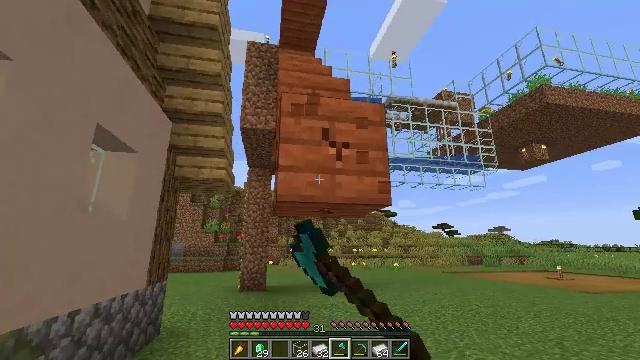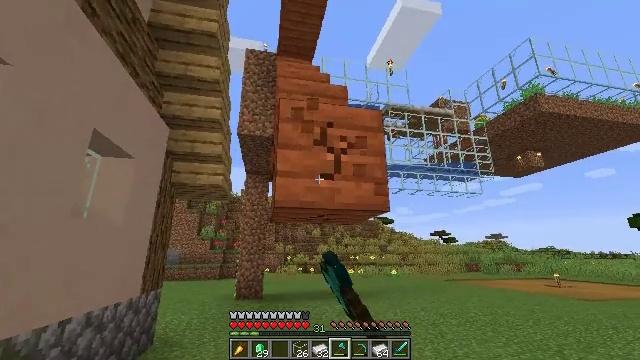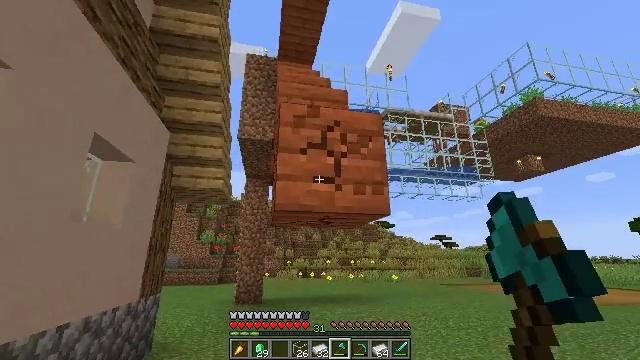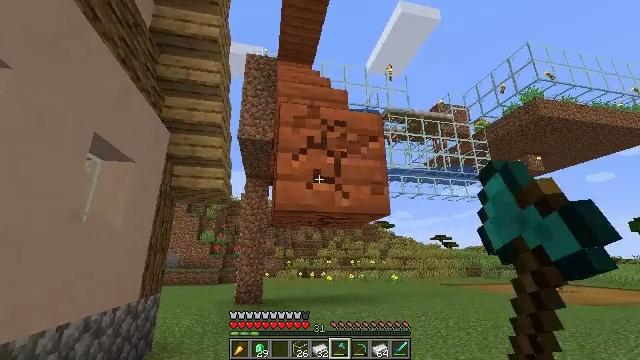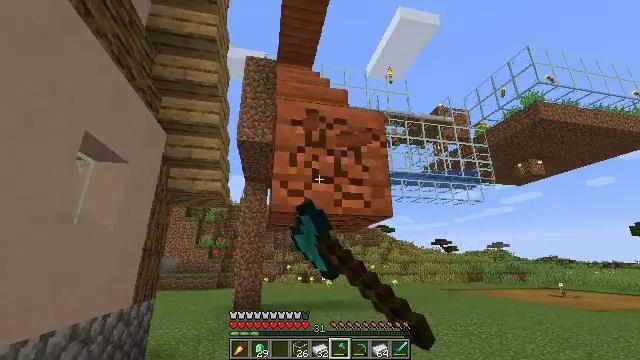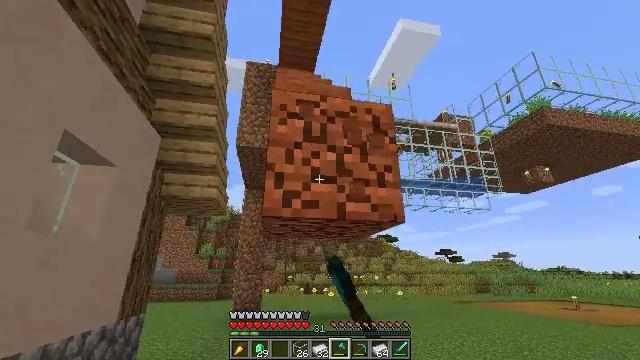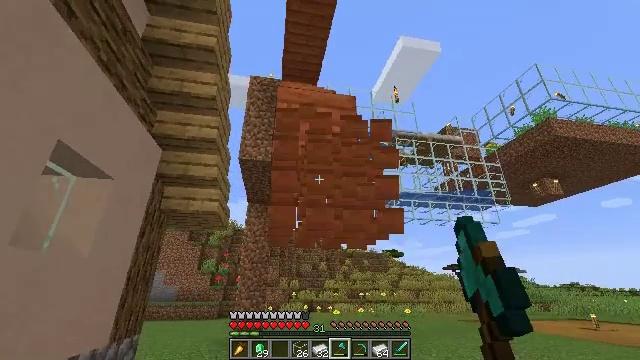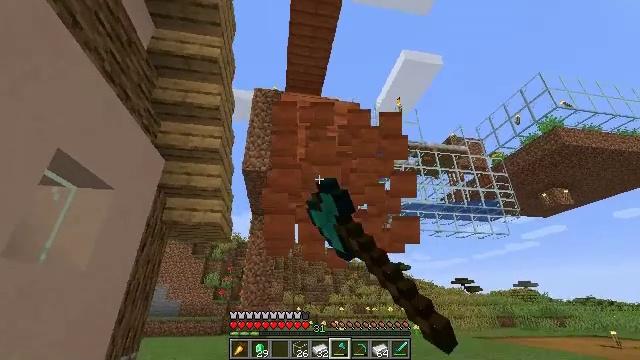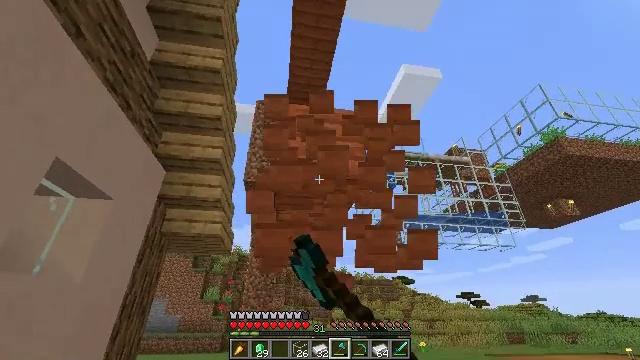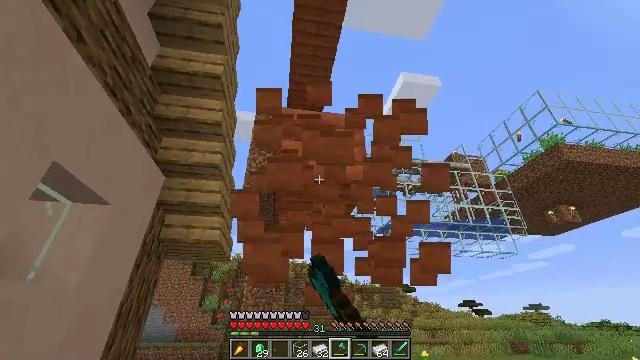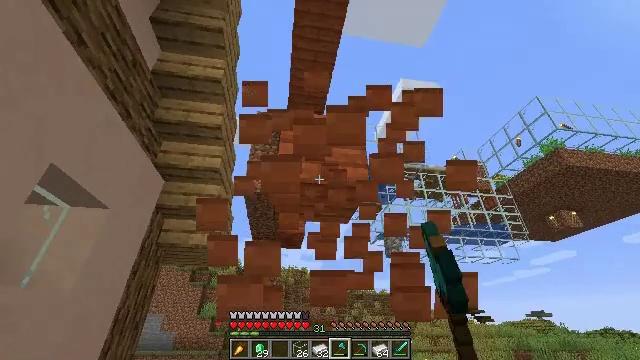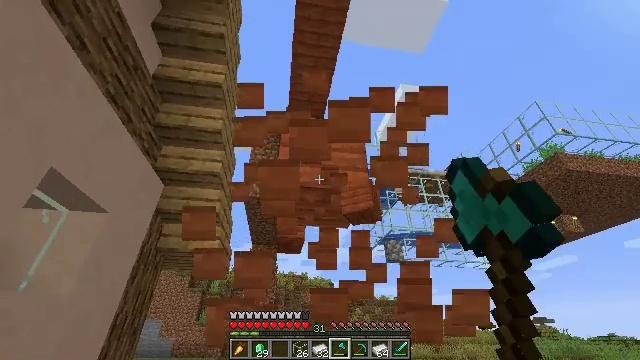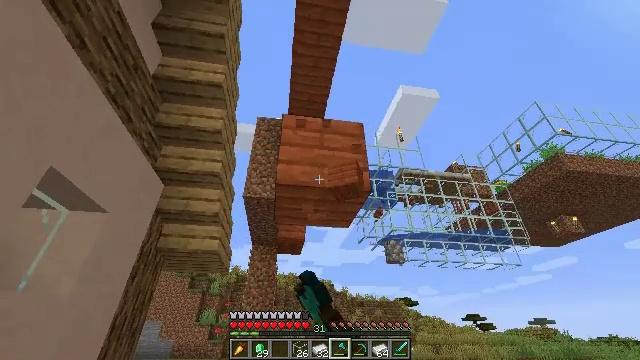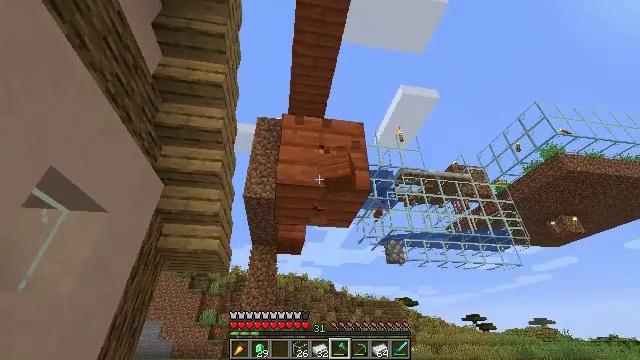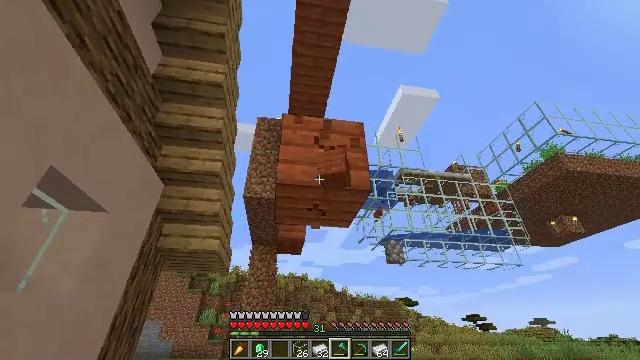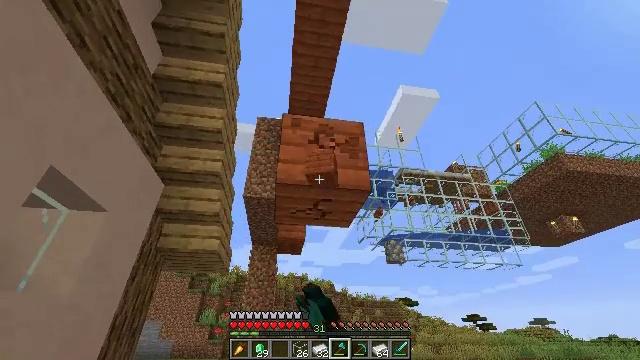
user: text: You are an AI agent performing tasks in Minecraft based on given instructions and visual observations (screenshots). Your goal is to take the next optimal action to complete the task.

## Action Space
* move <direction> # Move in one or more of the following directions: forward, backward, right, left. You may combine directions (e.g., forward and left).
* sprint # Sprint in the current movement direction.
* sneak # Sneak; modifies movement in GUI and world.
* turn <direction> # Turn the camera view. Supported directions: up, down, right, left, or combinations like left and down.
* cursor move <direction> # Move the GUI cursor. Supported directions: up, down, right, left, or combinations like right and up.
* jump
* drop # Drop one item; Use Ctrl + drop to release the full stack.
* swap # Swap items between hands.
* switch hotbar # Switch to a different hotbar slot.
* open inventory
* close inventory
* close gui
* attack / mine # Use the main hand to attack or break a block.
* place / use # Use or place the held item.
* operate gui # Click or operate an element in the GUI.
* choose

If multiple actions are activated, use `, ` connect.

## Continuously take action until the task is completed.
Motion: motion action
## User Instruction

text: Attack the acacia planks to recycle them.
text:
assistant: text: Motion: turn up, attack / mine
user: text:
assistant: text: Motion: attack / mine
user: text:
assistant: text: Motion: move forward, attack / mine
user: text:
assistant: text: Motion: move forward, attack / mine
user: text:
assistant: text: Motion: move forward, turn up, attack / mine
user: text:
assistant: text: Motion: move forward, turn up, attack / mine
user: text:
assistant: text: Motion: turn left and up, attack / mine
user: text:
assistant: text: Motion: turn up, attack / mine
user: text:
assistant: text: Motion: turn up, attack / mine
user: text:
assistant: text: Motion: turn up, attack / mine
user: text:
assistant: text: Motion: turn up, attack / mine
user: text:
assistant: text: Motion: attack / mine
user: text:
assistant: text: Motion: attack / mine
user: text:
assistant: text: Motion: attack / mine
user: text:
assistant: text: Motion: attack / mine
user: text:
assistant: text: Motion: attack / mine
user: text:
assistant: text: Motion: move forward, attack / mine
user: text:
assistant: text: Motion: move forward, attack / mine
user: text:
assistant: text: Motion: move forward, attack / mine
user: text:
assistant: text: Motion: move forward, turn up, attack / mine
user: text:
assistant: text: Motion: turn left and up, attack / mine
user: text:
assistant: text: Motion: turn up, attack / mine
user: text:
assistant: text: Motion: attack / mine
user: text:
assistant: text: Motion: attack / mine
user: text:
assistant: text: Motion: attack / mine
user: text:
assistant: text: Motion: attack / mine
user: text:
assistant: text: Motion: attack / mine
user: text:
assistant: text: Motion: move forward, attack / mine
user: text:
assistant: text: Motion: move forward, attack / mine
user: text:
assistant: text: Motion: move forward, turn up, attack / mine